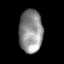
Tissue: skin
Cell type: Epithelial cells
Senescence score: 0.8021
Nuclear area (px): 989
Mean DAPI intensity: 142.21